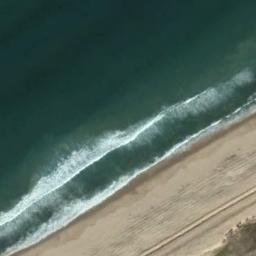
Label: beach